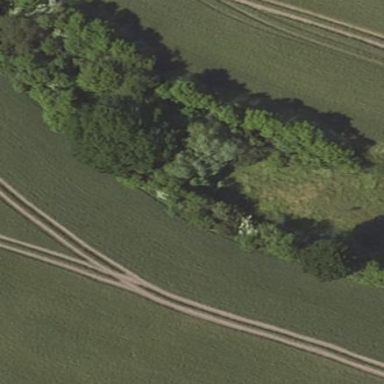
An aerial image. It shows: Woodland consisting of broadleaved trees.